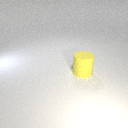
large yellow rubber cylinder